Field crop: maize
Growth stage: 2
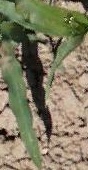
Species: maize